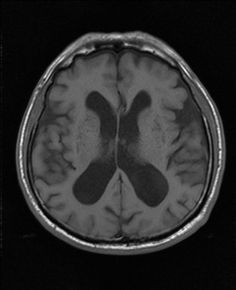
Label: notumor